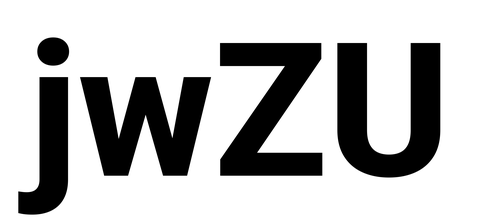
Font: Roboto_ExtraBold